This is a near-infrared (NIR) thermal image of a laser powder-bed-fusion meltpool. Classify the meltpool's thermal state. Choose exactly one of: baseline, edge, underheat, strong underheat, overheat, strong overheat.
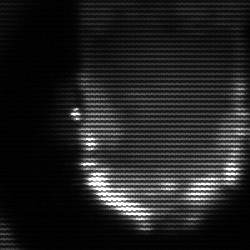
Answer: baseline